Question: I have a site where as the header there is a linked image. In front of it there is an information box about it. The problem is that you can't click the link in the horizontal area where the information div is wrapped. The wrapper is necessary to get the information box centered.
The image below shows the site. I have marked the non clickable area red. My goal is to have click access everywhere around the text boxes.

I need to fix this without deleting the wrapper and positioning the info boxes with "position absolute" because there is jQuery doing some stuff in the background.
here the html wrap structure:
'''
<a href="#" class="showTag"></a>
<div id="title">
<div id="innerTitle">
<div id="mainTitle"></div>
<div id="downloadWrapper"></div>
</div>
</div>
'''
"title" and "innerTitle" are causing the trouble. They are the wrappers which I need to display "mainTitle" and "downloadWrapper" centered.
here is the link to the site if you wish to take a look at the code:
<URL>
Thanks in advance :D
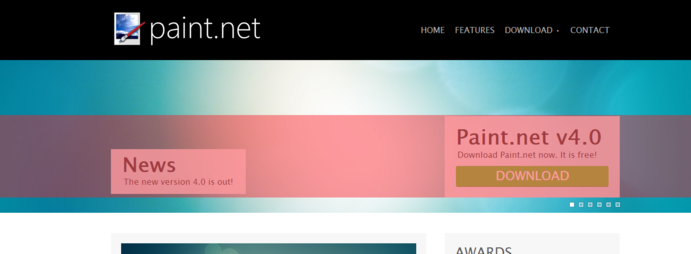
Answer: Ok Thank you Fabio. The Answer is, I needed to apply 'pointer-events:none' to the wrapper and then apply 'pointer-events:all' to those elements inside, which I still want to access, like the info-box. That's how you can basically mask out the empty areas occupied by the wrapper.